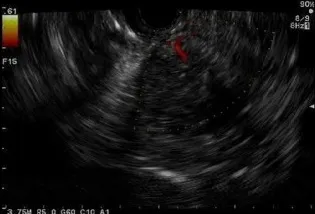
(B) Color Doppler through endoscopic ultrasound demonstrates internal vascularity of the mass.
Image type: radiology (ultrasound)